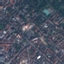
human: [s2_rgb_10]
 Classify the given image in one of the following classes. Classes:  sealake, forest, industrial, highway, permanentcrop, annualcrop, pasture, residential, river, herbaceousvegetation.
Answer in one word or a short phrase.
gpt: Residential